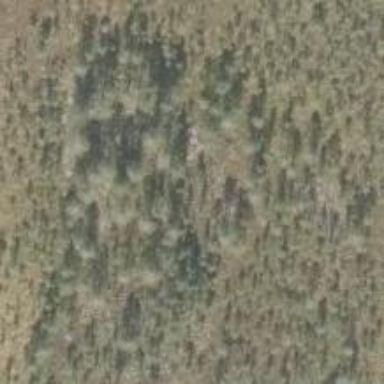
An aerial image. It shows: Woodland consisting mainly of needle-leaved trees.